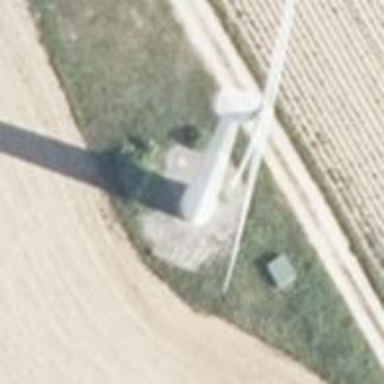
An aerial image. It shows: Wind generator is in the picture.